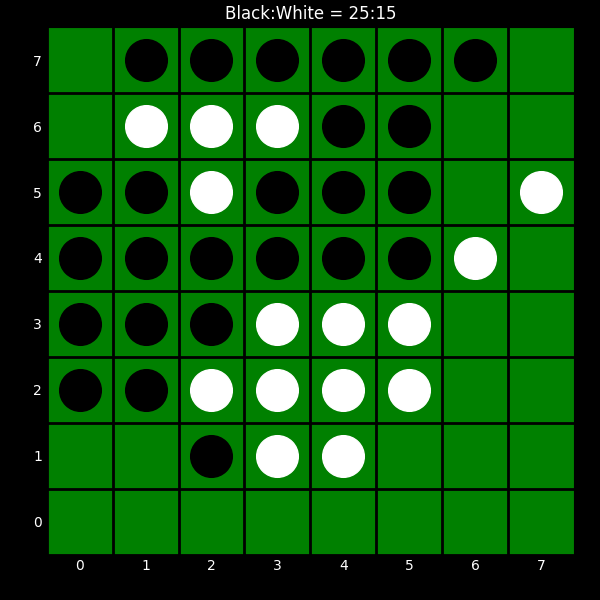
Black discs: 25
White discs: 15